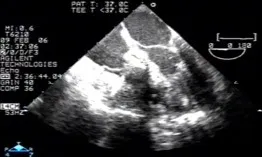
Technical aspects of the preventricular device implantation technique. D. The device already positioned and removal of the delivery system. Legend: Ao-Aorte, PA-Pulmonary artery, SCV-Superior Cava Vein, LV-Left ventricle, RV-Right ventricle.
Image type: radiology (ultrasound)